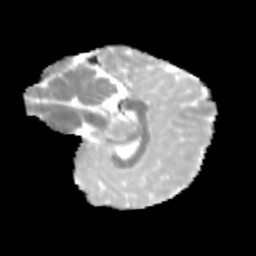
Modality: MD
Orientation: sagittal
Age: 11
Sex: female
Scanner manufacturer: siemens
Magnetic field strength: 3 T
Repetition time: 3.8 s
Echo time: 0.07 s